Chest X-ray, PA view. Patient: 66 years old, sex M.
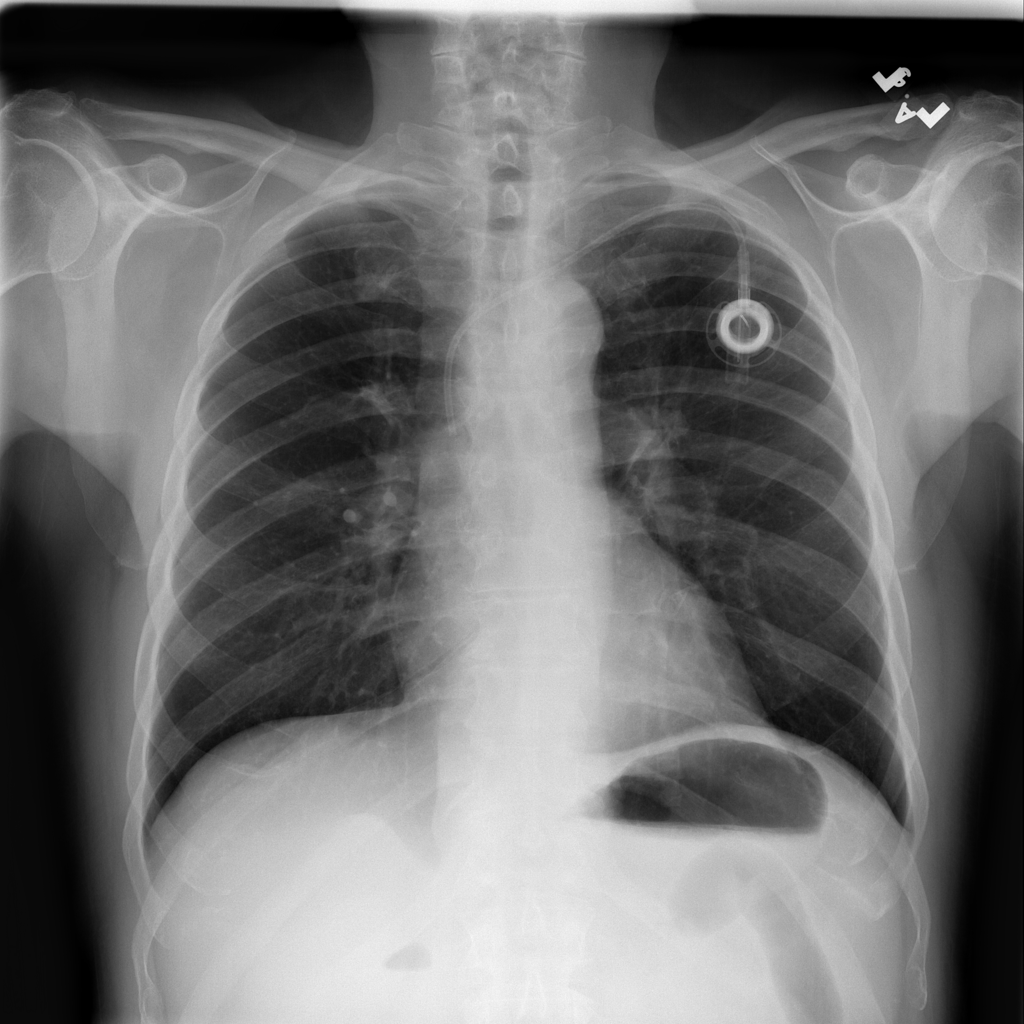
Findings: No Finding